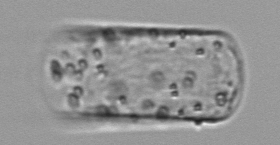
Label: Guinardia_flaccida